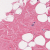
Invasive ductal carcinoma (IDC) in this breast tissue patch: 0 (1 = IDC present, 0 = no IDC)